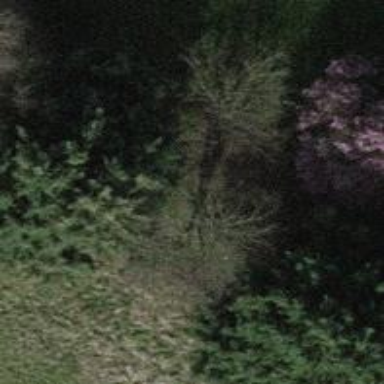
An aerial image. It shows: Beautiful tree in nature.